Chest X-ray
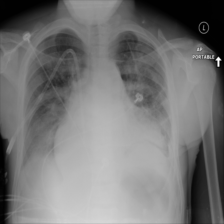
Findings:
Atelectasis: negative
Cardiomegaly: negative
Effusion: negative
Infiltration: positive
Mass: negative
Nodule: negative
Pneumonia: negative
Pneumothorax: negative
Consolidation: negative
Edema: negative
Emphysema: negative
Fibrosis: negative
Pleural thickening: negative
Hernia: negative